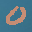
Label: 0